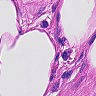
Metastatic tissue present: no